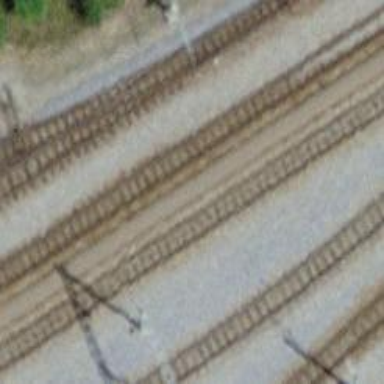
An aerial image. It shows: Narrow-gauge railway yard with electrified tracks using contact line.